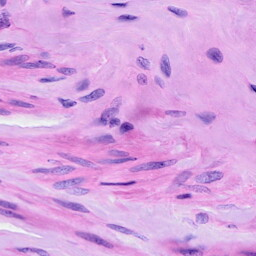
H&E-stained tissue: Ovarian